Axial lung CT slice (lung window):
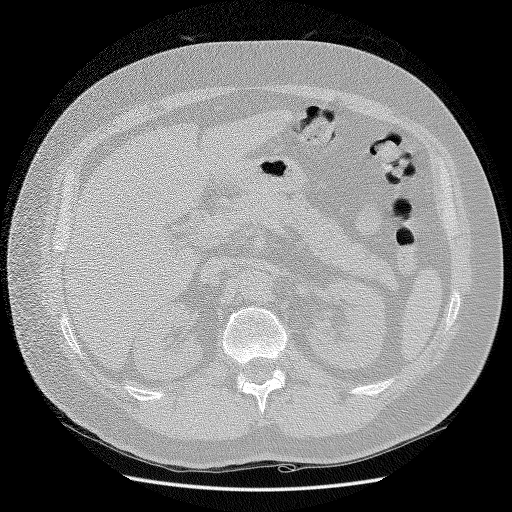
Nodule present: no